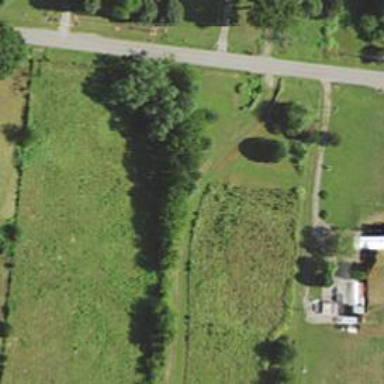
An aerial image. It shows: Driveway.